Question: I have quite a few tables on my site, each of which contains two columns: A title and a value from the SQL database. I am currently putting the data in the table using:
'''
<table>
<tr>
<td class = "item">House</td>
<td class = "req"><?php $row_buyerdetails['tod_house']; ?></td>
</tr>
<tr>
<td class = "item">Bungalow</td>
<td class = "req"><?php $row_buyerdetails['tod_bung']; ?></td>
</tr>
</table>
'''
This seems like a long winded way of creating the table (especially as I will have alot more rows than this and quite a few separate tables). Also if I want to make a change to the class name for example, Id have to change every row in every table! There must be a way of putting the 'item' and the 'req' pairs in an array, and then creating a loop which makes the table, populates with the data from the database and assigns the classes? Im new to PHP so cant work out how to do this!
---
## EDIT
The table code above will create the following table:

The tables layout is how I want it. However, i dont want to type out every line of code, I want to put the type of dwelling (with a class of 'item') and the result from the database (with a class of 'req') in an array, and then loop through this array to create the table rather than typing out every '<tr>' and '<td>' for every row and every table. I just dont know the technique in PHP to loop through and create the different tags, insert the data into them, and assign the different '<td>' a class each!
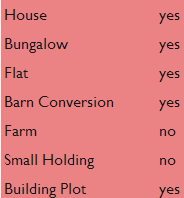
Answer: Though your question is not quite clear, I am suggesting a solution from what I understood.
You can use <URL> in an array associated with the titles from your database table.
So it will be like
'''
<?php $arrTitles = array("tod_house"=>"House", "tod_bung"=>"Bungalow"); ?>
'''
And your table code should be like
'''
<table>
<?php
foreach($row_buyerdetails as $k=>$v) {
?>
<tr>
<td class = "item"><?php echo $arrTitles[$k]; ?></td>
<td class = "req"><?php echo $v; ?></td>
</tr>
<?php
}
?>
</table>
'''